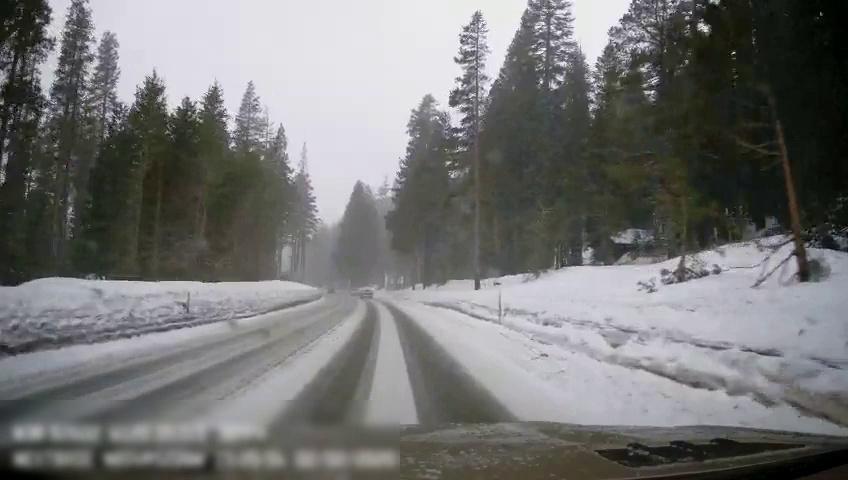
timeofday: Day
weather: Snowy
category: Drivable Space